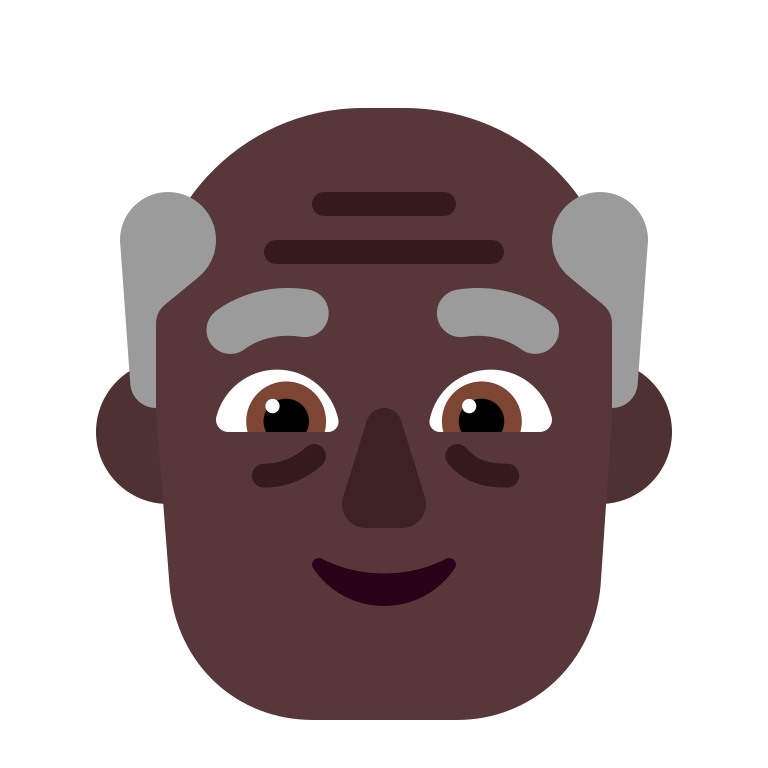
old man flat dark